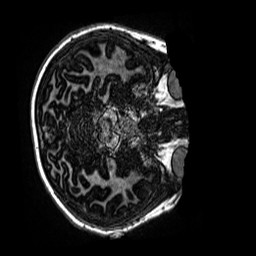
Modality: MP2RAGE
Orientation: axial
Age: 11
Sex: male
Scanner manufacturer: siemens
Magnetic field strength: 3 T
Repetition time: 4 s
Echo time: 0.00299 s